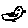
Label: bird